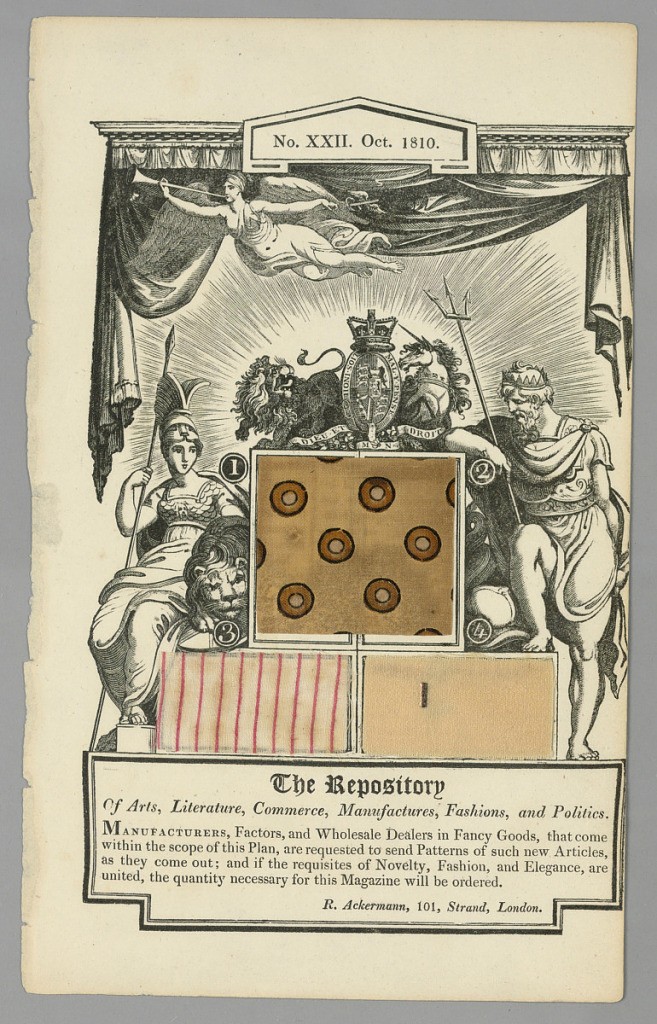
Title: Page from Ackermann's "Repository of the Arts, Science etc,"
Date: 1810
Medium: k.) paper and textile swatches (fibers not identified)
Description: Component "k" is a page from Ackermann's Repository, October, 1810. Page contains printed graphics and three textile swatches: two woven and one printed.